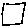
Label: square